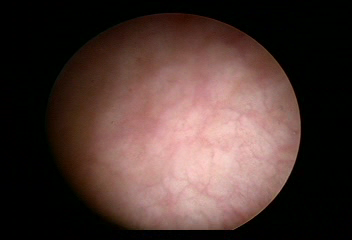
Modality: WLC
Class: Normal mucosa
Bladder cancer association: No